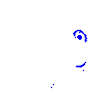
Particle: pion